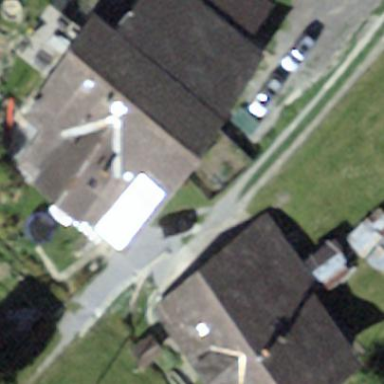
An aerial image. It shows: Farm building.